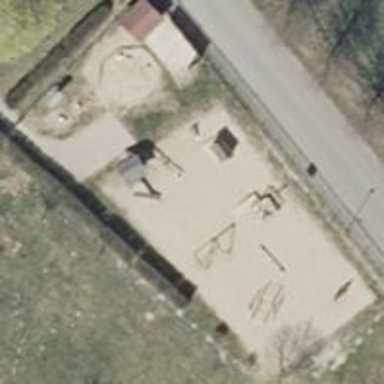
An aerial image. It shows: Playground area for leisure activities on the land.